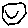
Label: smiley face